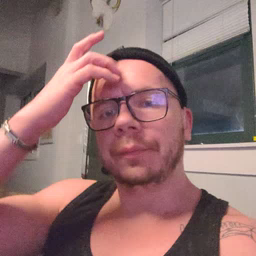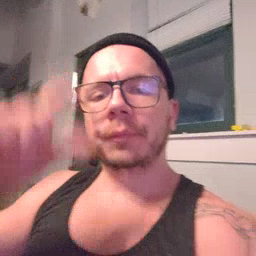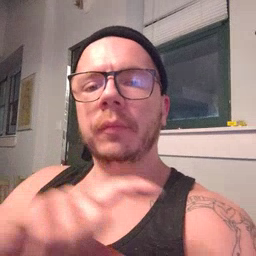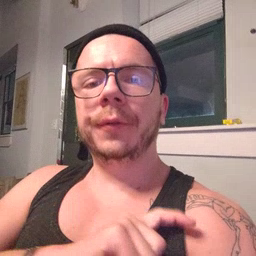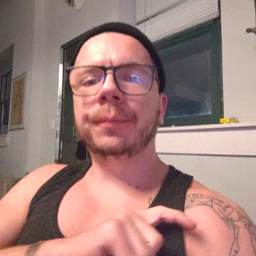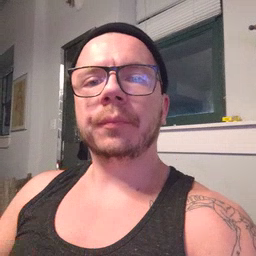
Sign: police